Question: I have a large enough background image for my site but when I see it using my table the image does not cover the entire screen. You can see the grey background (generated by browser i assume) at the bottom. Also, if i expand articles on my page, the height increases but not the image it goes to the center
This is the site im testing: <URL>
CSS:
'''
body{
width: 100%; /*always specify this when using flexBox*/
height:100%;
display: -webkit-box;
display: -moz-box;
display: box;
text-align:center;
-webkit-box-pack:center; /*way of centering the website*/
-moz-box-pack:center;
box-pack:center;
background:url('images/bg/bg14.jpg') no-repeat center center fixed;
-webkit-background-size: cover;
-moz-background-size: cover;
background-size: cover;
font-family: Arial, Helvetica, sans-serif;
font-size: 13px;
}
'''

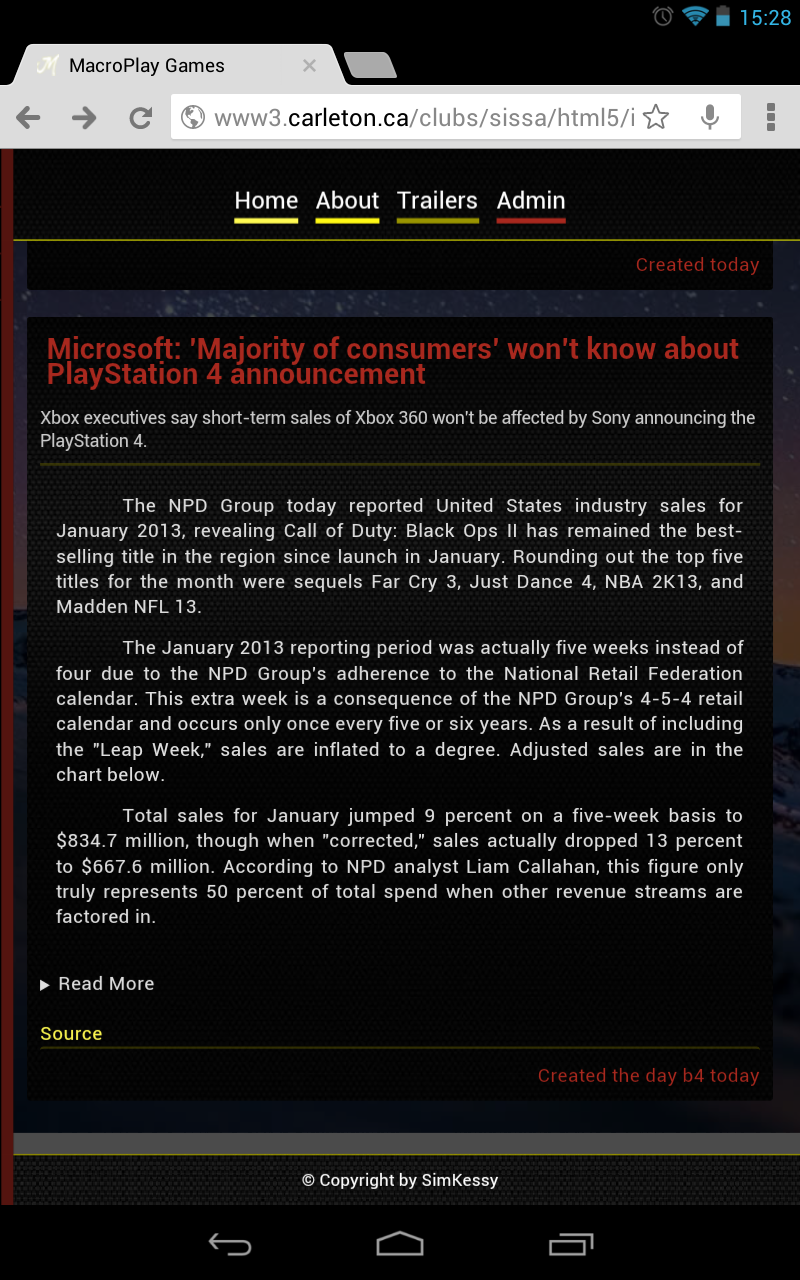
Answer: I solved this issue by changing rule '-webkit-background-size: cover' to '-webkit-background-size: cover !important'
Seems to work thus far.